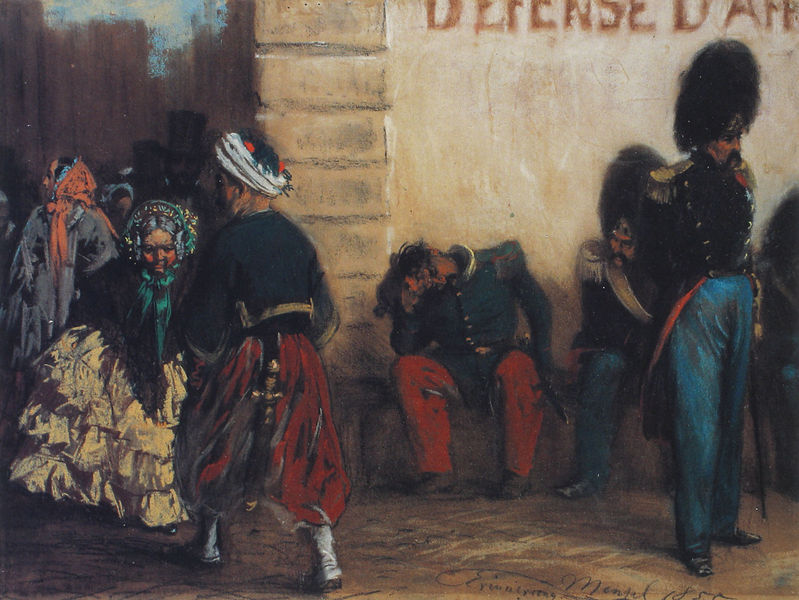
Titel: Erinnerung an Paris
Künstler: Adolph Menzel
Institution: Hamburg, Kunsthalle
Schlagwörter: blau, gemälde, frauen, gelb, menschen, stadt, braun, frau, grau, kleid, schwarz, straße, türkis, gebäude, rot, haube, rock, zylinder, schnurrbart, wand, signatur, gold, soldaten, kopftuch, schwert, uniform, fellmütze, turban, pumphose, beefeater